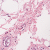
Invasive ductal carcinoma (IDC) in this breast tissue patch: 0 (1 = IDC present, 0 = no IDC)